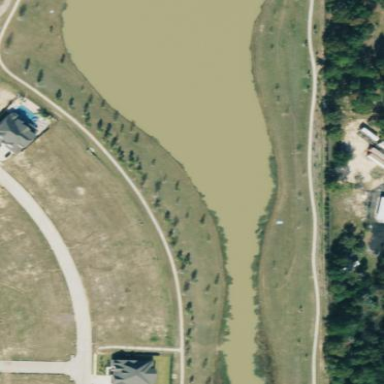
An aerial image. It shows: Detention basin with water.